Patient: sex M, age 58
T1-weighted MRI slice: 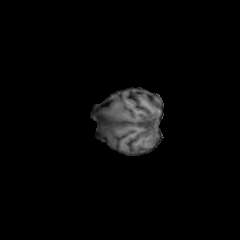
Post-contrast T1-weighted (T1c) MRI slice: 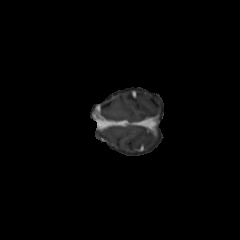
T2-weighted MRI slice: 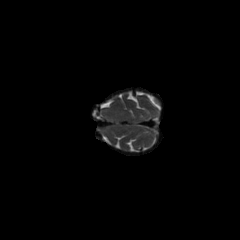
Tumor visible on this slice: no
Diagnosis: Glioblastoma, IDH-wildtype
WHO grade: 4